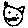
Label: cat